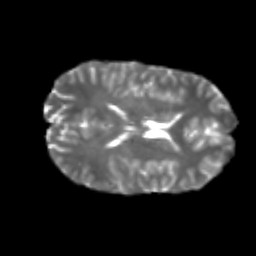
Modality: T2w
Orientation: axial
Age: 24
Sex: male
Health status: healthy
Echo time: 0.074 s